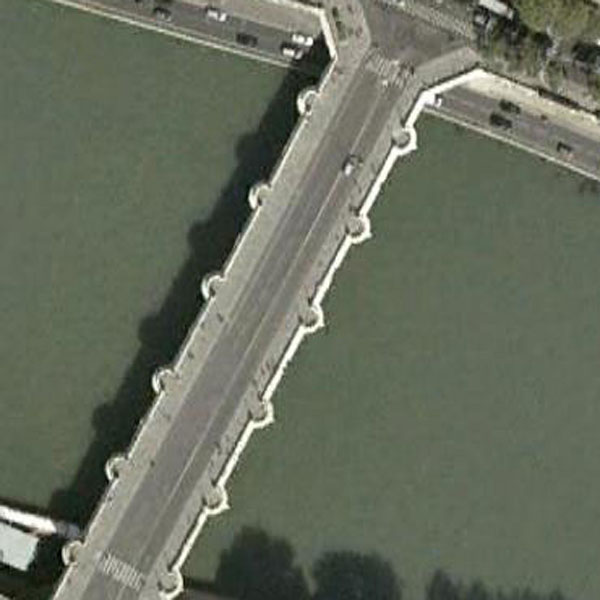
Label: Bridge